Aerial crown-view tile of a tropical tree (Barro Colorado Island, Panama), acquired 20240716:
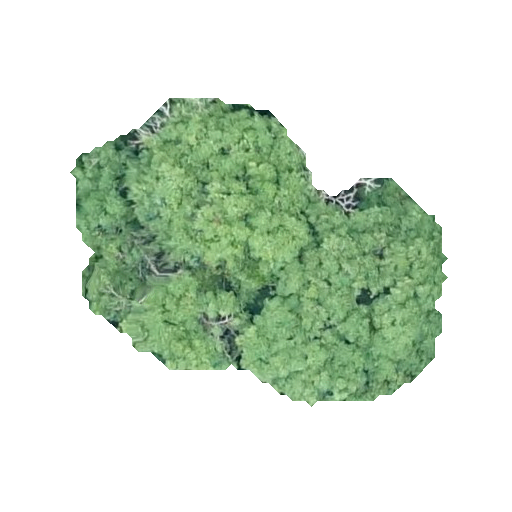
Species: Handroanthus guayacan
GBIF accepted scientific name: Handroanthus guayacan
Crown area: 125.751 m²